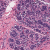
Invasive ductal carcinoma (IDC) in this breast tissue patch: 0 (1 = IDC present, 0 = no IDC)